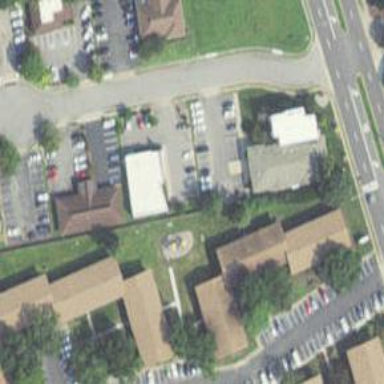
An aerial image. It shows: Parking space is available.